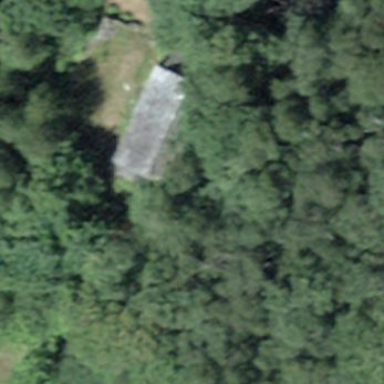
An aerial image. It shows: Cabin is depicted in the image.